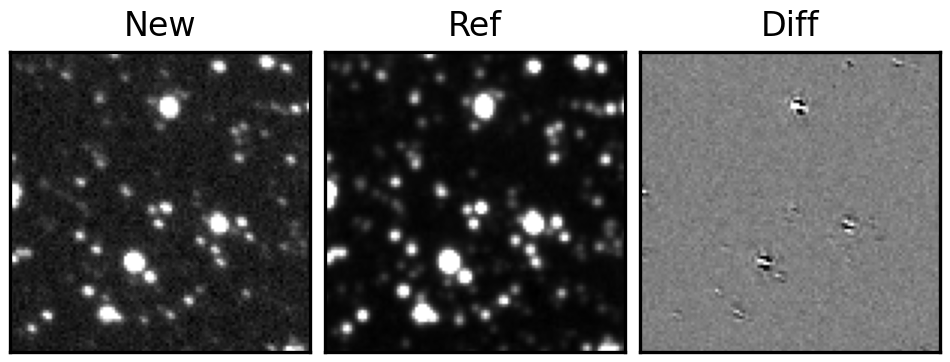
Label: bogus